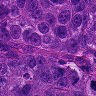
Metastatic tissue present: yes